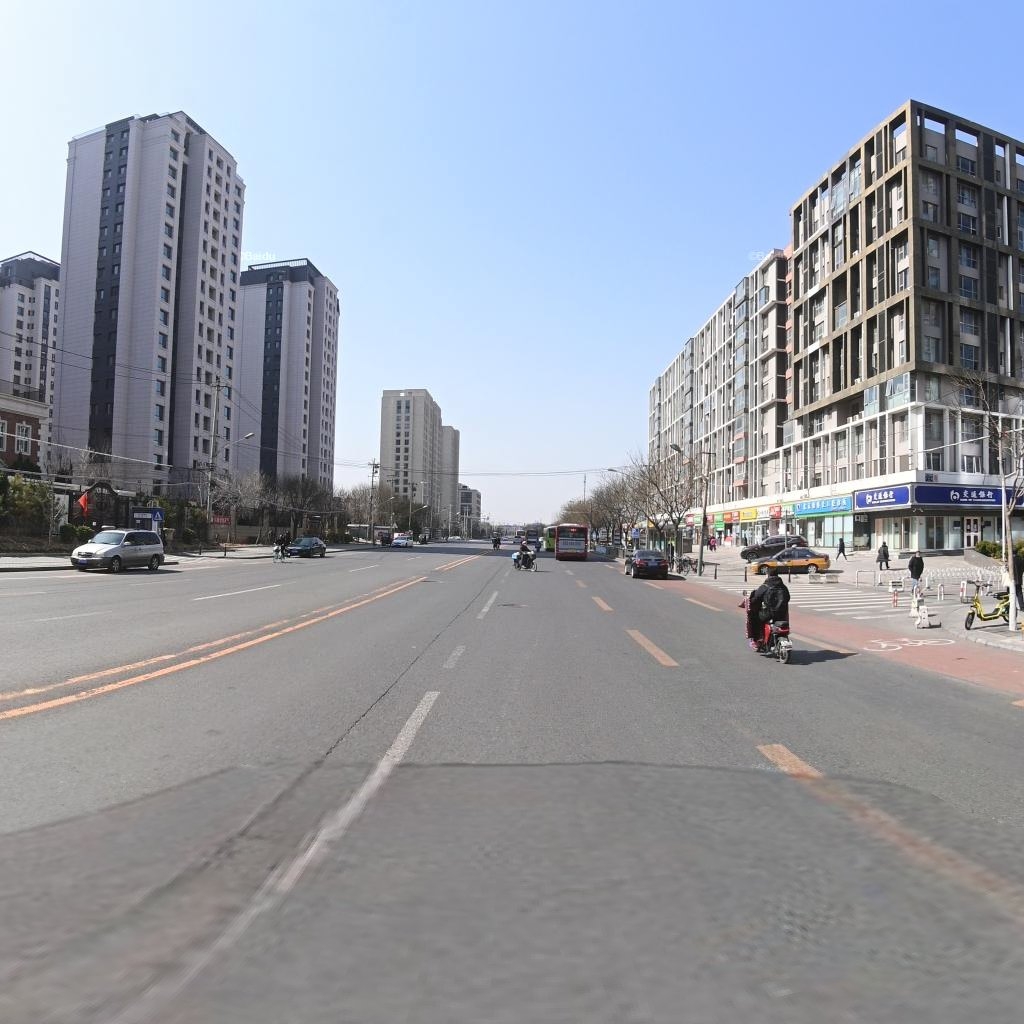
Region: Chaoyang
Road damage annotations: manhole cover, longitudinal crack